Question: Count the number of objects in the diagram.
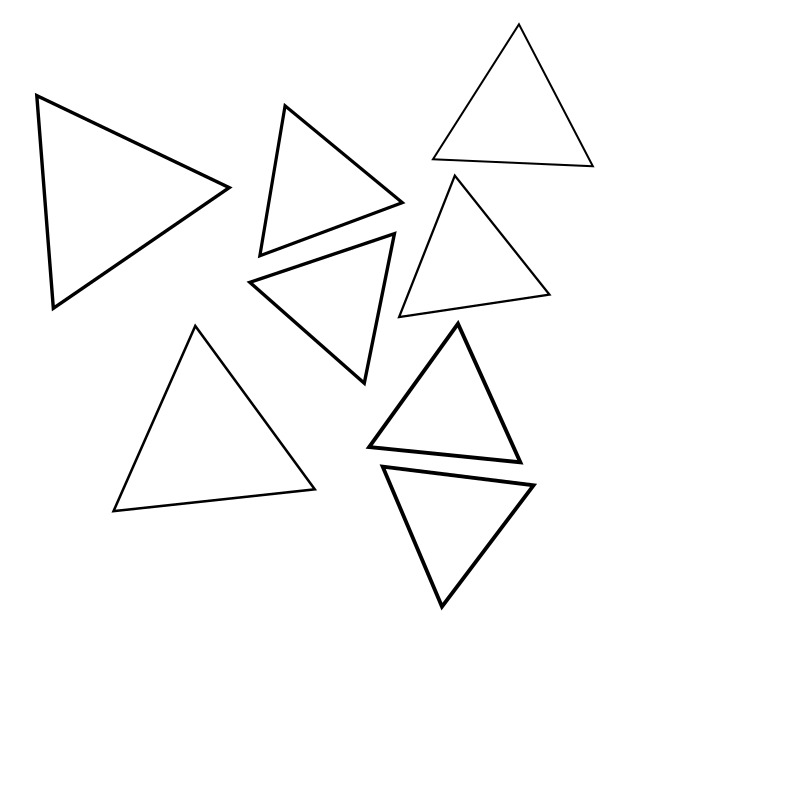
Answer: 8